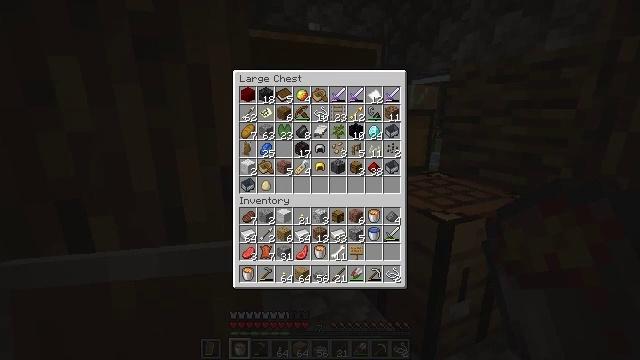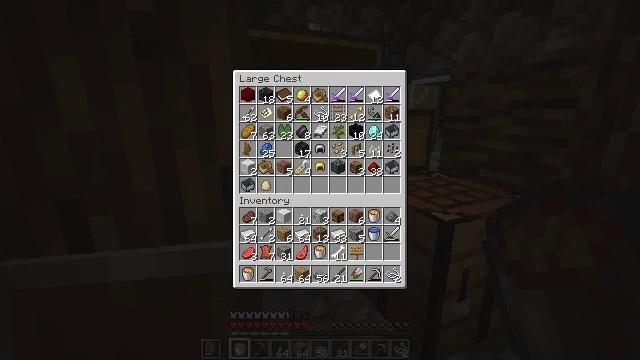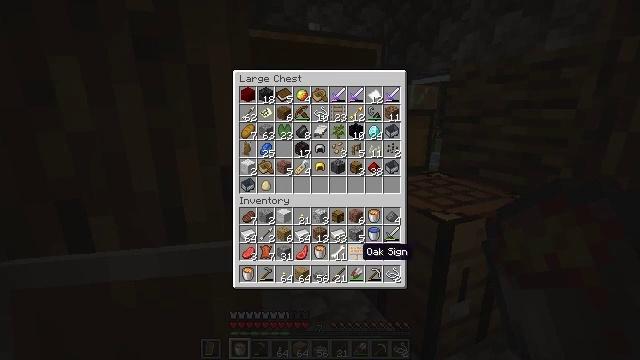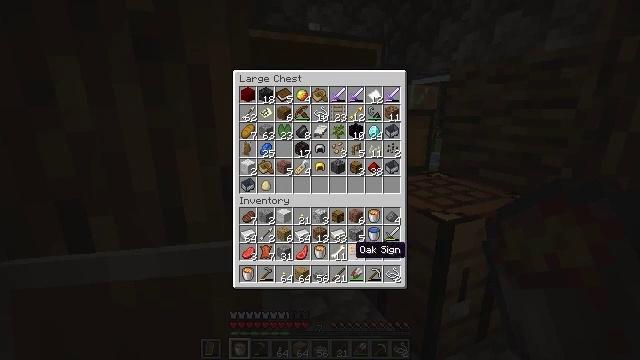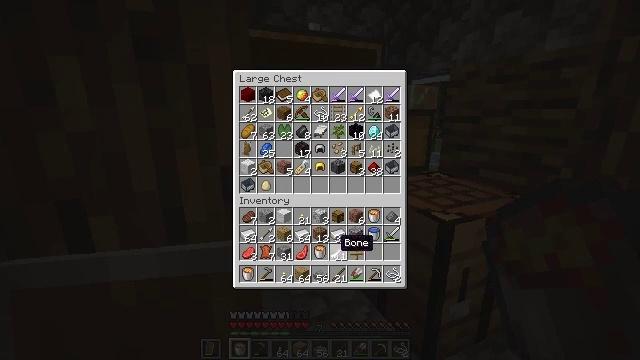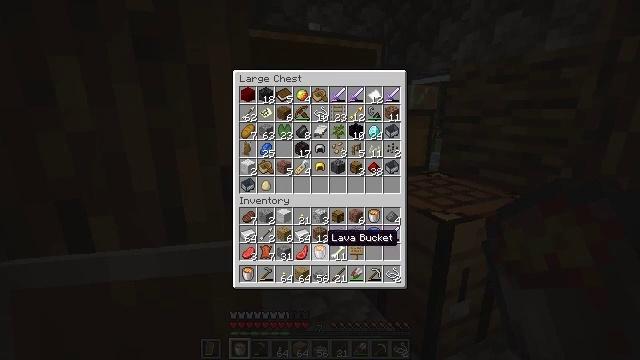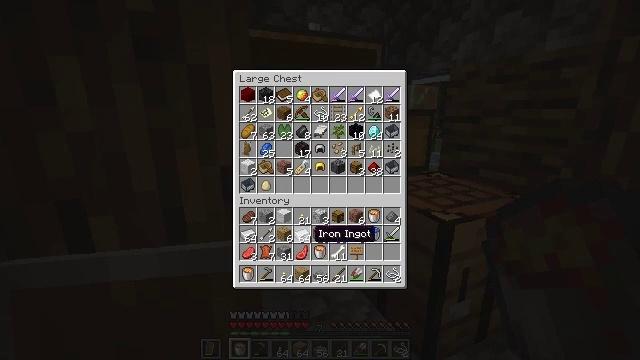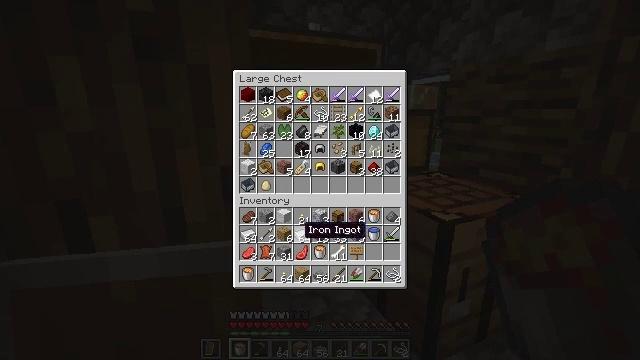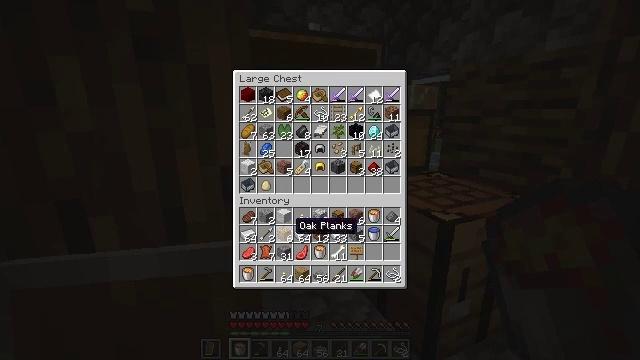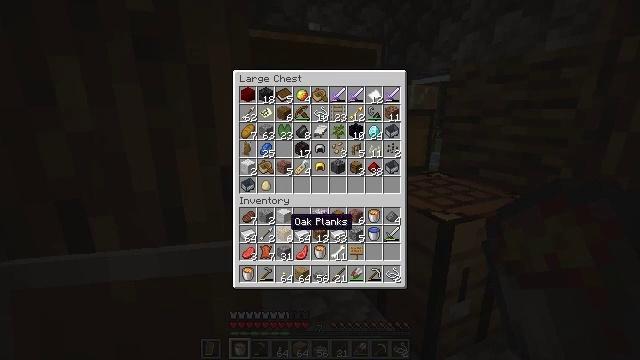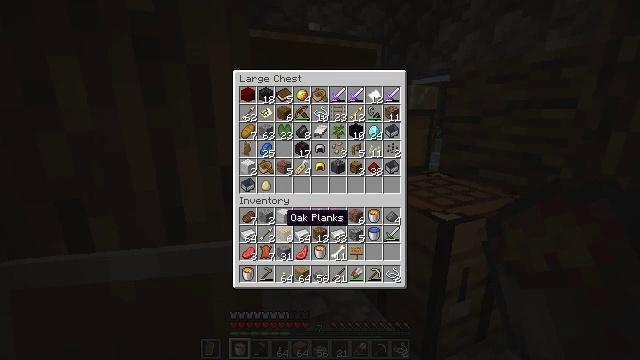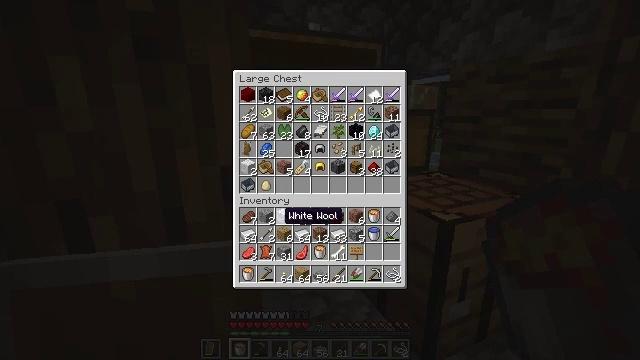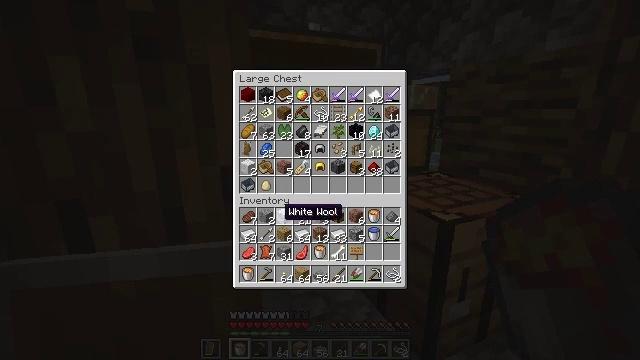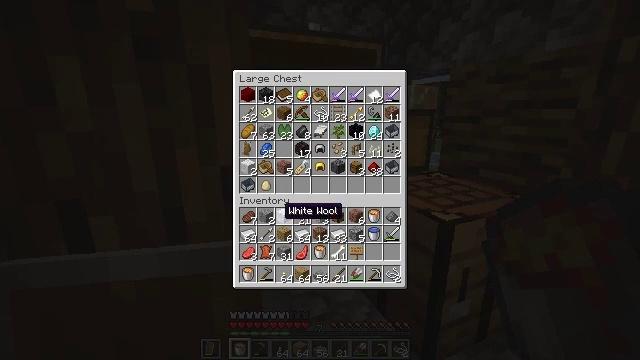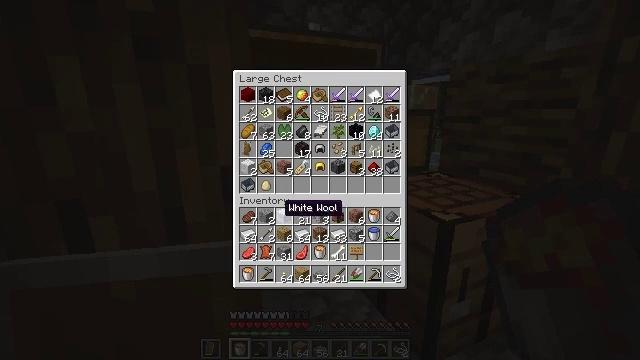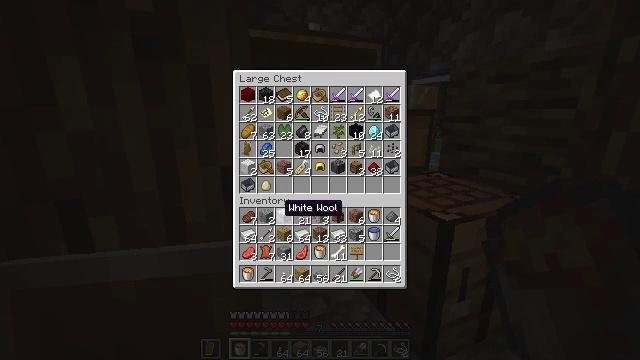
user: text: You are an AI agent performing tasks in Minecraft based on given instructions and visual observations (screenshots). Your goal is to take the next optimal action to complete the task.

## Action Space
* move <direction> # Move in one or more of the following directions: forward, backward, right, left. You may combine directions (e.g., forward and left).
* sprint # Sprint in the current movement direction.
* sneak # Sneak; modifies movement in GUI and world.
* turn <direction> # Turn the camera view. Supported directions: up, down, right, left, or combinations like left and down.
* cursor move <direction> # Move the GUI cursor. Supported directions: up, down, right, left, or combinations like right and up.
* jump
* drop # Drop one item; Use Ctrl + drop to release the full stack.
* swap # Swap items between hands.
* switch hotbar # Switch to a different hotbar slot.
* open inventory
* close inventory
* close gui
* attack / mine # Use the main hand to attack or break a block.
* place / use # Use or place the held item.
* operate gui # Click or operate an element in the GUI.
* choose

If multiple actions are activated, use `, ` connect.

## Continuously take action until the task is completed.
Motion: motion action
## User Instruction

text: Attack the bell to remove it.
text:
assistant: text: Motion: no_op
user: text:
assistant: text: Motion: turn left
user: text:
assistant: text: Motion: turn left
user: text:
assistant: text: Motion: turn left
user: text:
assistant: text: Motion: turn left
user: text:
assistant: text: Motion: turn left
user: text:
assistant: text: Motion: turn left
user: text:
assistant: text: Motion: turn left
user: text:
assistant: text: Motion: no_op
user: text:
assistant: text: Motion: no_op
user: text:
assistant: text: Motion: no_op
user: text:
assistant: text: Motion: no_op
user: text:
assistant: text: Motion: sneak
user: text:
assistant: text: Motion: sneak
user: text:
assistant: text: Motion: sneak
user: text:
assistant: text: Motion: sneak
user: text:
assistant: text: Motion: sneak
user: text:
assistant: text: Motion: sneak, use / place
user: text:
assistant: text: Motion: sneak, use / place
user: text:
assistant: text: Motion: sneak
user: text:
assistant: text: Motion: sneak
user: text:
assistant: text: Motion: sneak
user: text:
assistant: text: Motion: sneak
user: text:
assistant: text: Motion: sneak
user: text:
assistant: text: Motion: sneak
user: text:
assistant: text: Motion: sneak
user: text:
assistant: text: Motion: sneak
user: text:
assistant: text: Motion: sneak
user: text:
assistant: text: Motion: sneak
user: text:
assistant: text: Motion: sneak